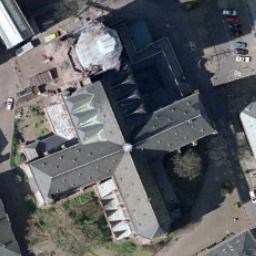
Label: church